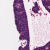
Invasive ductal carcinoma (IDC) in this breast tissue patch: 0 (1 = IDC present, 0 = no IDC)